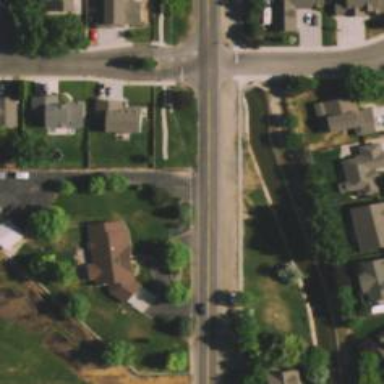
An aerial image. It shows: Secondary road with asphalt surface.